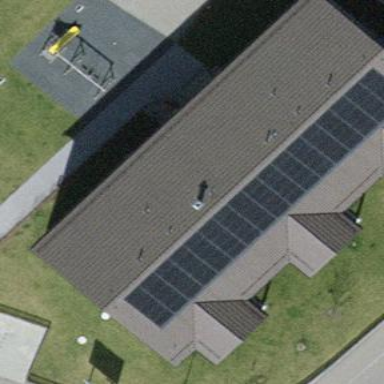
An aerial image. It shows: Solar photovoltaic panel generator producing electricity as small installation.